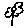
Label: flower